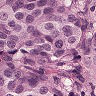
Metastatic tissue present: yes